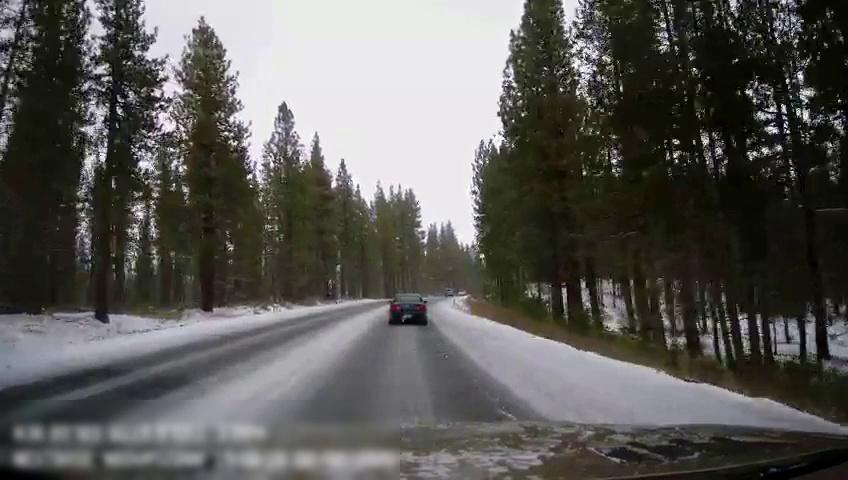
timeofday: Day
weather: Snowy
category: Drivable Space
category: Vehicles | Car
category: Vehicles | Car